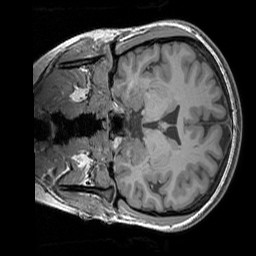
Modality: T1w
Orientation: coronal